Question: How can I achieve something like the image below by using CSS, Bootstrap, or other client-side options?

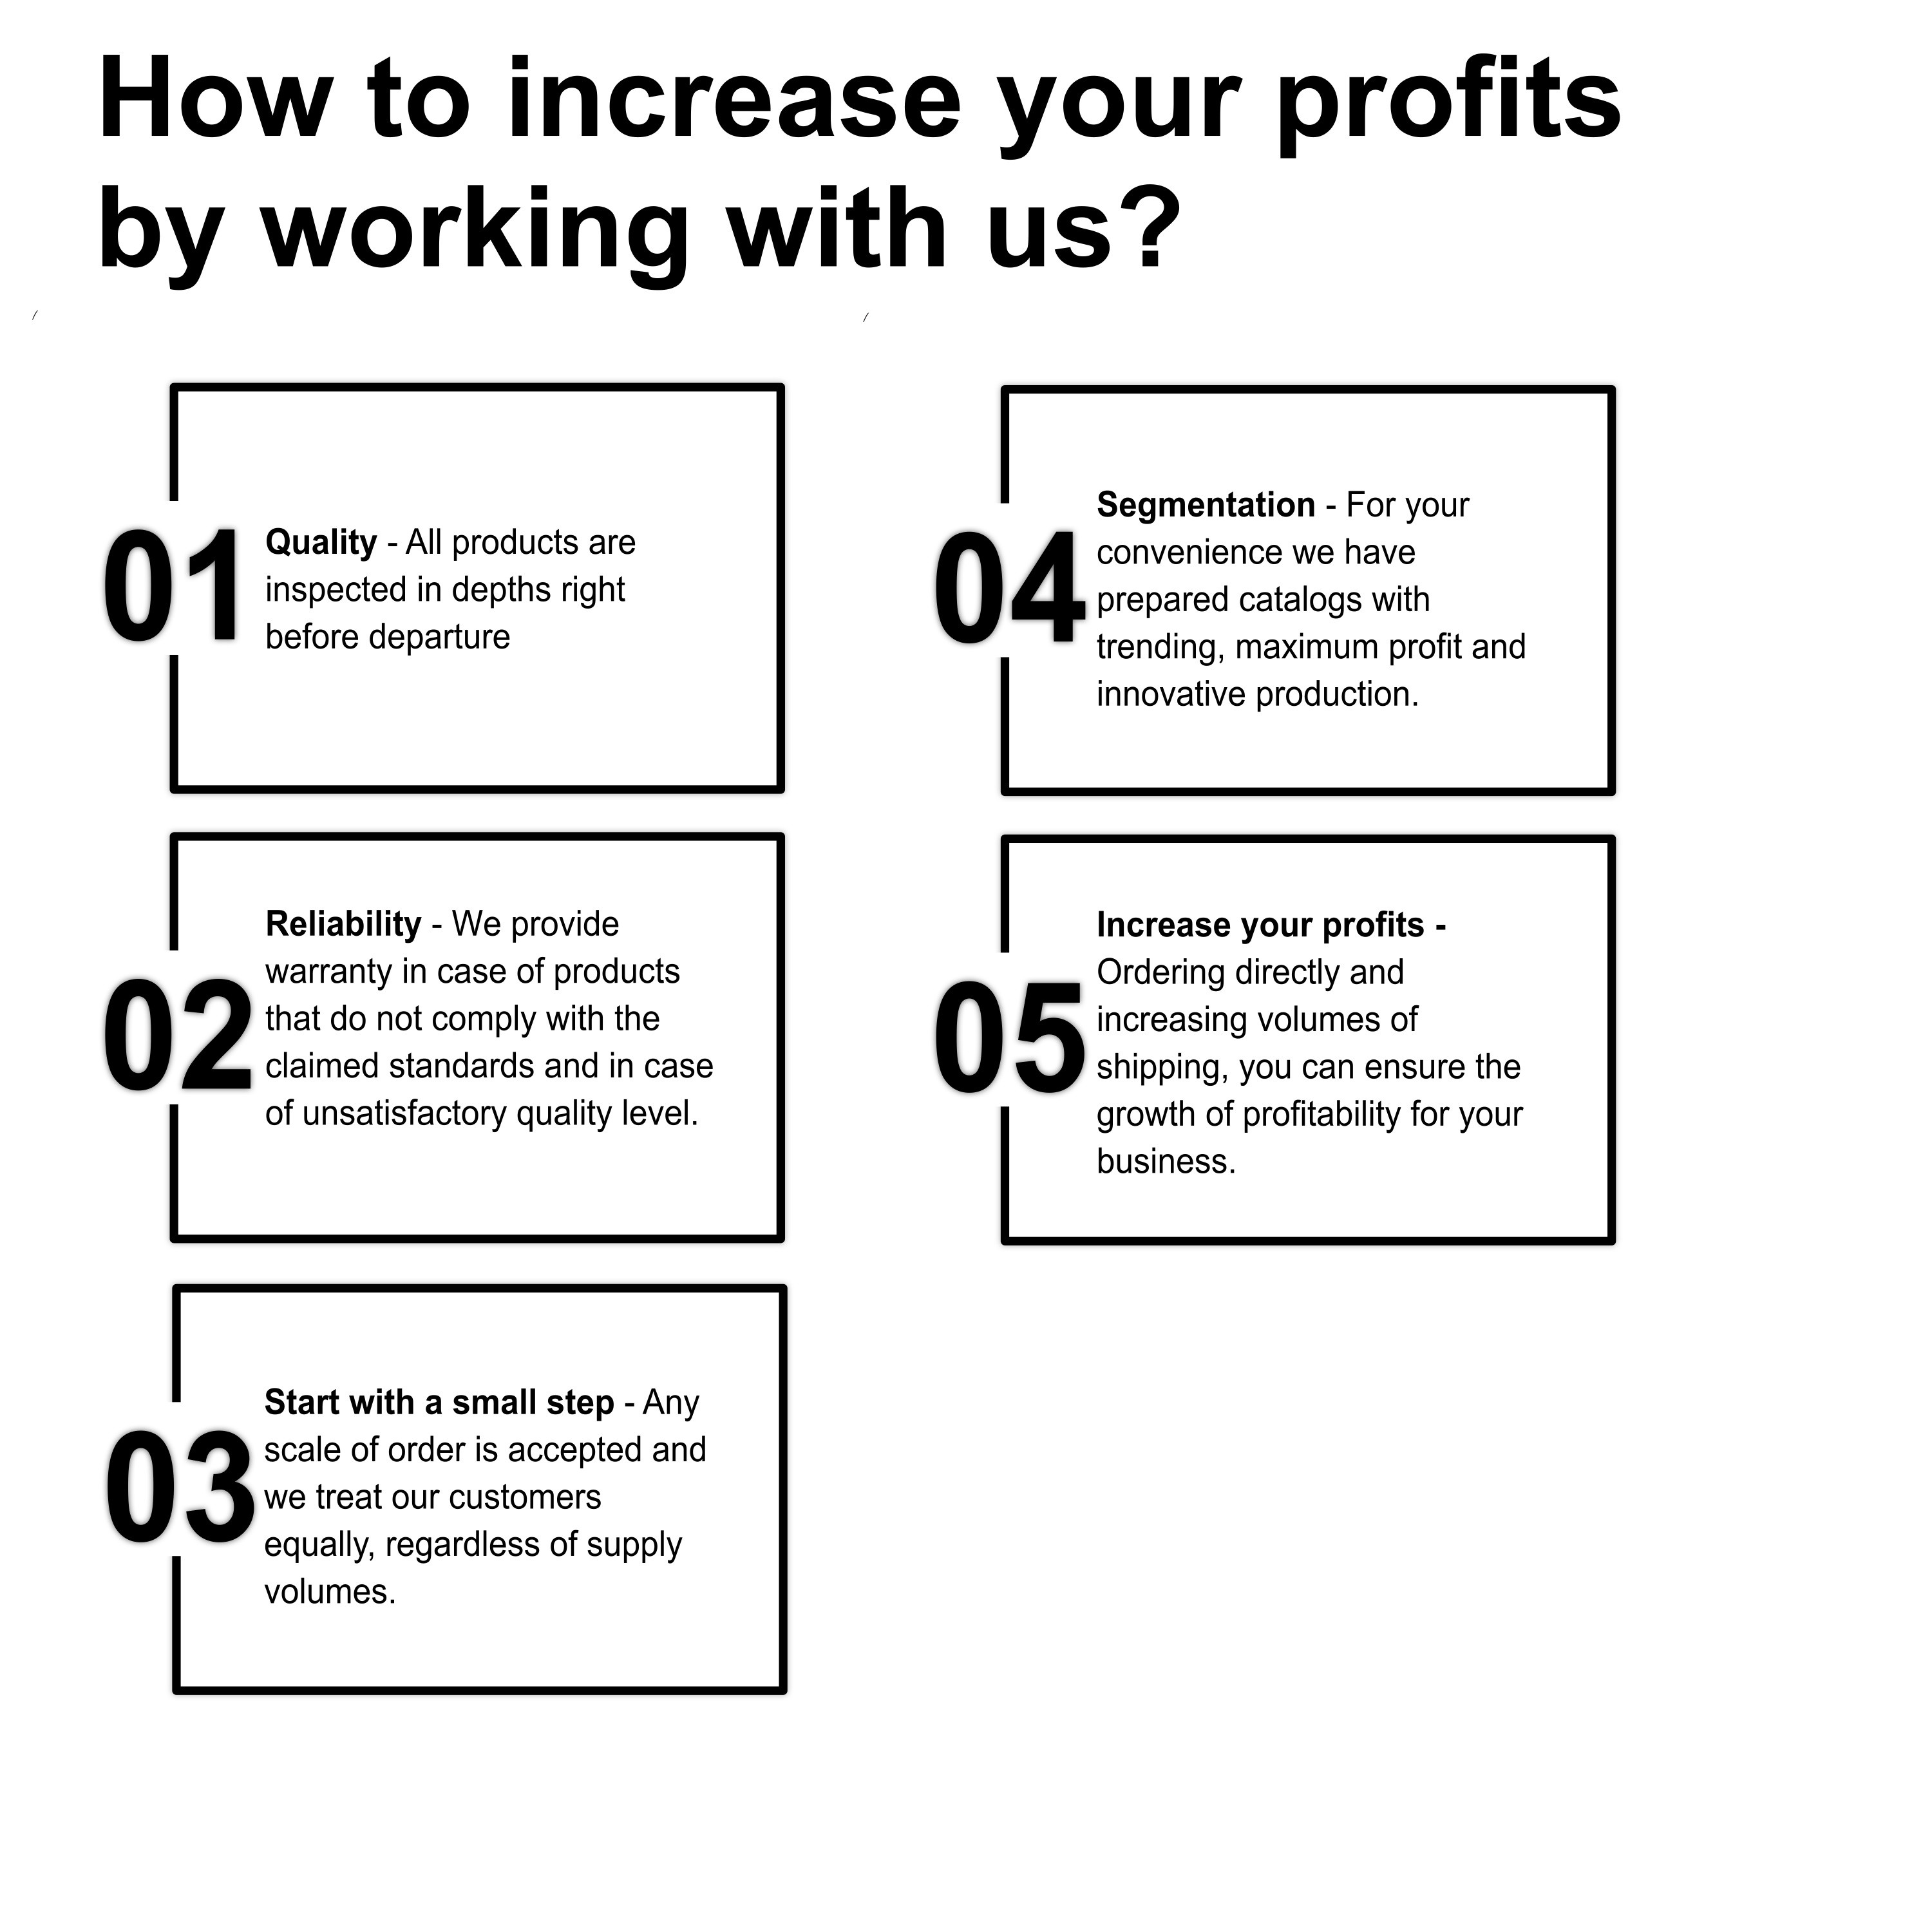
Answer: Try this it will help you, i made it with custom css tricks, you can adjust font size according to your need.
'''
.outterCon{
max-width: 700px;
margin: auto;
}
.box{
position: relative;
border: solid 2px #000;
width: 200px;
padding: 10px;
padding-left: 20px;
}
.legendCon{
font-size: 20px;
font-weight: 700;
position: absolute;
width: 30px;
text-align: center;
left: -15px;
top: calc(50% - 15px);
background: #fff;
}
'''
'''
<div class="outterCon">
<div class="box">
<div class="legendCon">01</div>
<p><b>Quality</b>This is test text This is test text This is test text</p>
</div>
</div>
'''